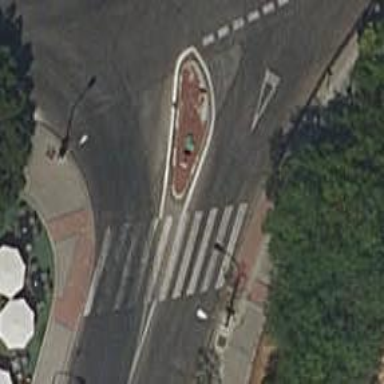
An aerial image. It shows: Uncontrolled crossing on the road.